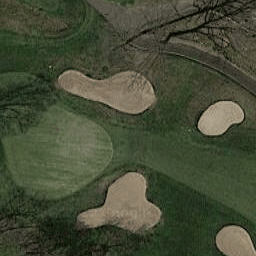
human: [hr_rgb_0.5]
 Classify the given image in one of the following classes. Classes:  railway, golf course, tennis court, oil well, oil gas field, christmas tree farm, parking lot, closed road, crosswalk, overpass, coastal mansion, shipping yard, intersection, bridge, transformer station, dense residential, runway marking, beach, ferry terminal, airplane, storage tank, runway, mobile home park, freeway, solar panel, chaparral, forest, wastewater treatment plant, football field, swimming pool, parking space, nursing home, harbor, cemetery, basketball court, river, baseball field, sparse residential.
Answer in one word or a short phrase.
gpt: golf course